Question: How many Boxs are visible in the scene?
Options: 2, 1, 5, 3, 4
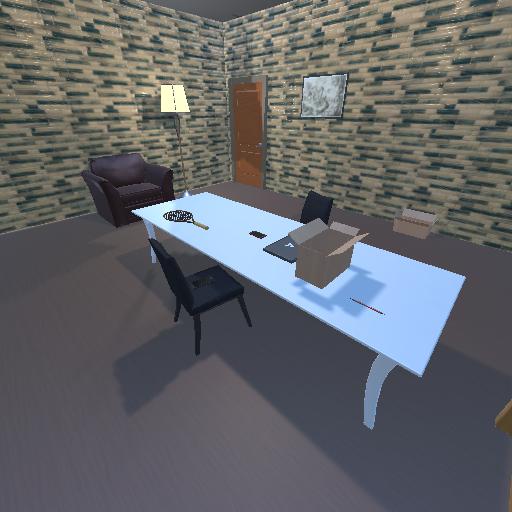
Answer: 2